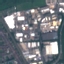
Land use / land cover class: Industrial